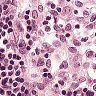
Metastatic tissue present: no